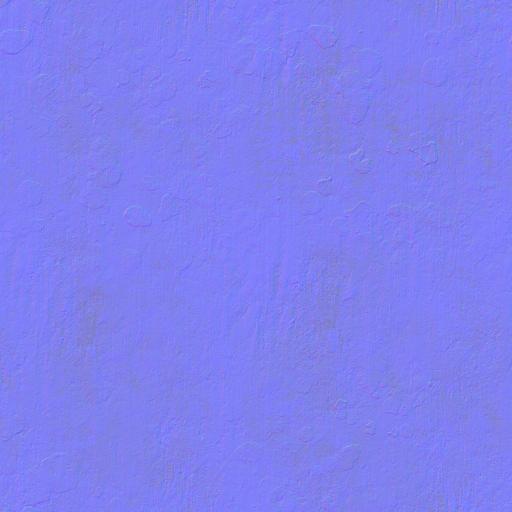
brown industrial old rust rusted rusty